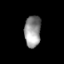
Tissue: skin
Cell type: Epithelial cells
Senescence score: 0.2676
Nuclear area (px): 507
Mean DAPI intensity: 147.909